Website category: university
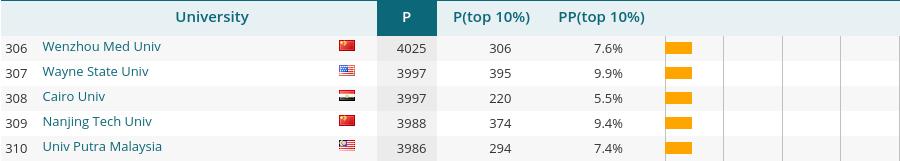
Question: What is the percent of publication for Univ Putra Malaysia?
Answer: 7.4%

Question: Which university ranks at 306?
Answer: Wenzhou Med Univ

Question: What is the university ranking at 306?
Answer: Wenzhou Med Univ

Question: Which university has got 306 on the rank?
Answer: Wenzhou Med Univ

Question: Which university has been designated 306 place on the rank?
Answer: Wenzhou Med Univ

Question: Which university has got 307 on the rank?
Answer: Wayne State Univ

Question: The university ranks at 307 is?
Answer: Wayne State Univ

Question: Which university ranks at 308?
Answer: Cairo Univ

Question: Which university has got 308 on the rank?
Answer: Cairo Univ

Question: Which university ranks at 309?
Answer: Nanjing Tech Univ

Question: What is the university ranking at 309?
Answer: Nanjing Tech Univ

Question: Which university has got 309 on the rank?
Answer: Nanjing Tech Univ

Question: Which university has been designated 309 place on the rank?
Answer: Nanjing Tech Univ

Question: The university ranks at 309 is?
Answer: Nanjing Tech Univ

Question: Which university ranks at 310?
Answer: Univ Putra Malaysia

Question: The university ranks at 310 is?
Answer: Univ Putra Malaysia

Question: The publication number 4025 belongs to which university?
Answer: Wenzhou Med Univ

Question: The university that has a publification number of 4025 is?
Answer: Wenzhou Med Univ

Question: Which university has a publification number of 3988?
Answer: Nanjing Tech Univ

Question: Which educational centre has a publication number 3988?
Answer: Nanjing Tech Univ

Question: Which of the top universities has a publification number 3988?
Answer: Nanjing Tech Univ

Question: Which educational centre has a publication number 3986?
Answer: Univ Putra Malaysia

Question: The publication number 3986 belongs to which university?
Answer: Univ Putra Malaysia

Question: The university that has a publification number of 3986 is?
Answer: Univ Putra Malaysia

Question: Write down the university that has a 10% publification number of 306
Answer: Wenzhou Med Univ

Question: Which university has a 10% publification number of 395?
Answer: Wayne State Univ

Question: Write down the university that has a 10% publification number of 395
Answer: Wayne State Univ

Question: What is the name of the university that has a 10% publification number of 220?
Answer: Cairo Univ

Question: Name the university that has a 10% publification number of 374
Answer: Nanjing Tech Univ

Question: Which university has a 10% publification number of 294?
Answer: Univ Putra Malaysia

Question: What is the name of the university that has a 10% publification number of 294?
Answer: Univ Putra Malaysia